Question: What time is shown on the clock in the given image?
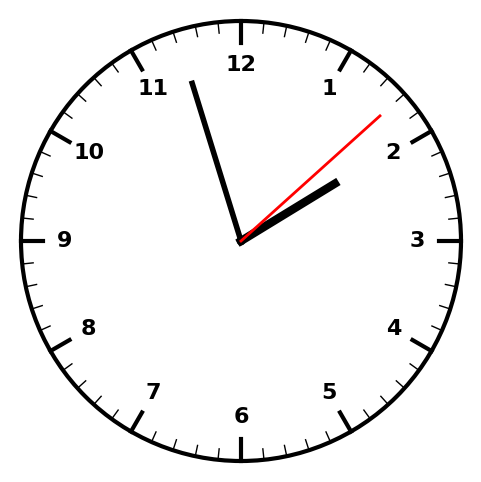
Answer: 01:57:08